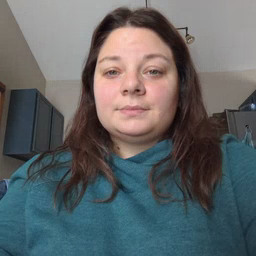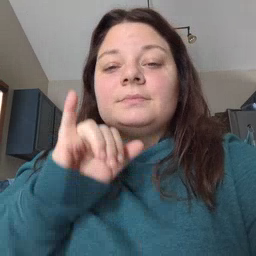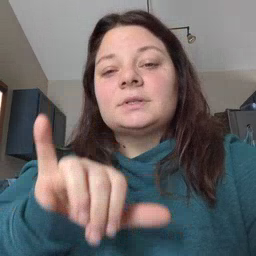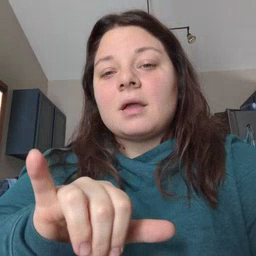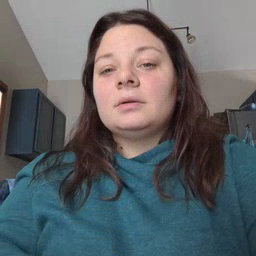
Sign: stay